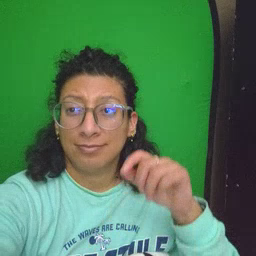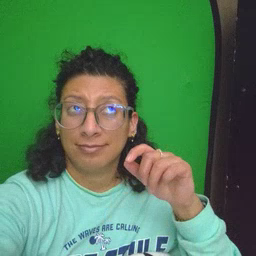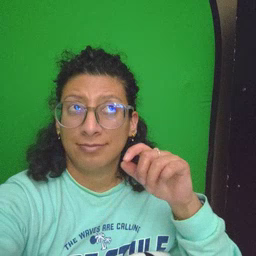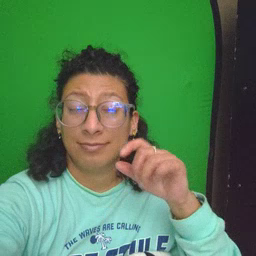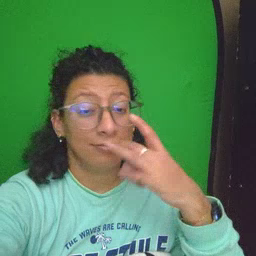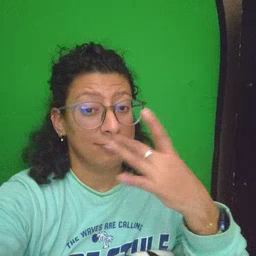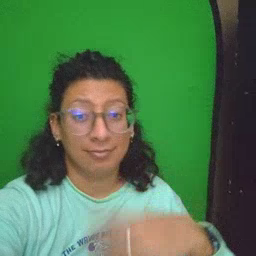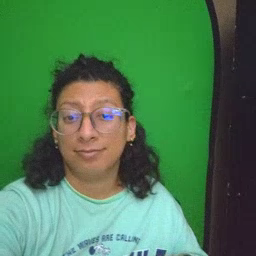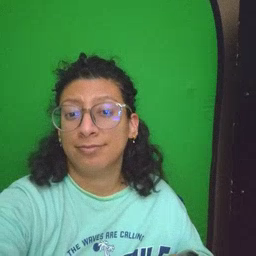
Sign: snack